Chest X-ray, AP view. Patient: 32 years old, sex F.
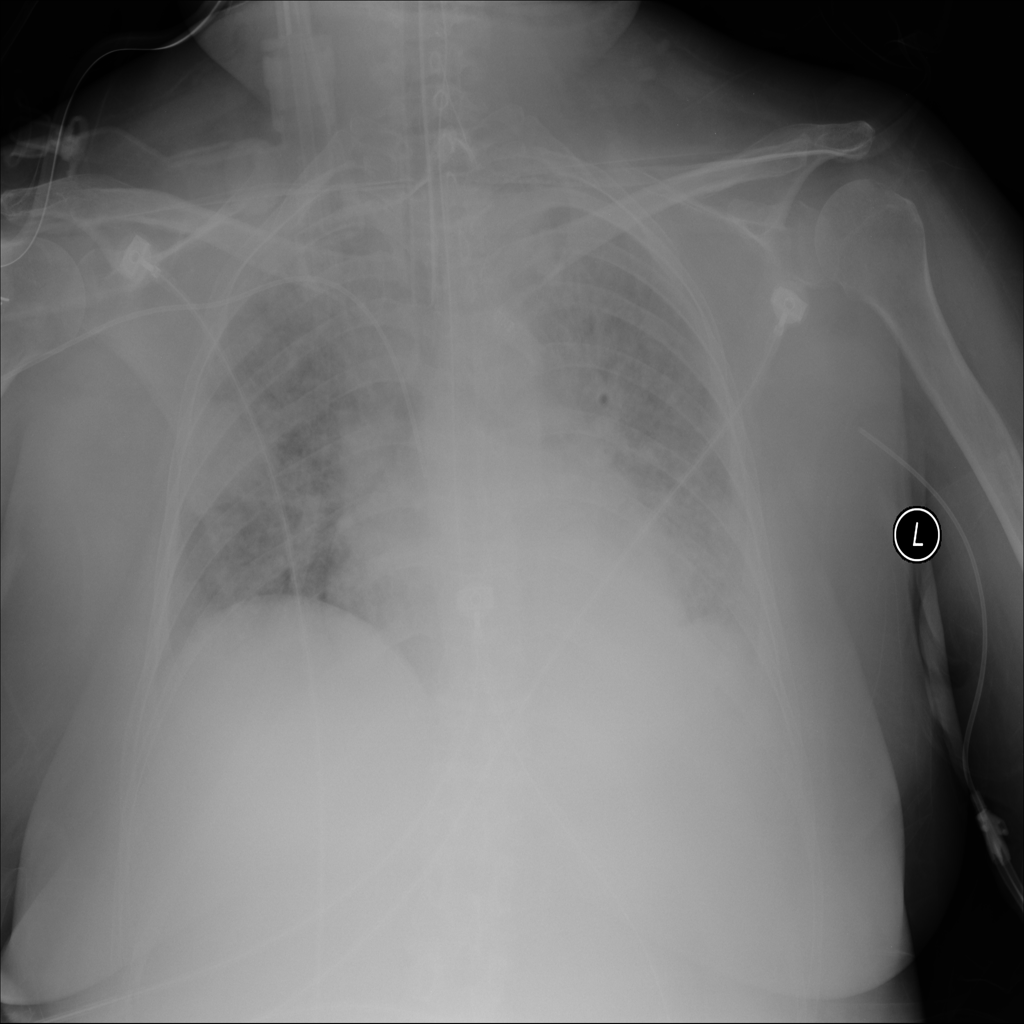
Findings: Consolidation